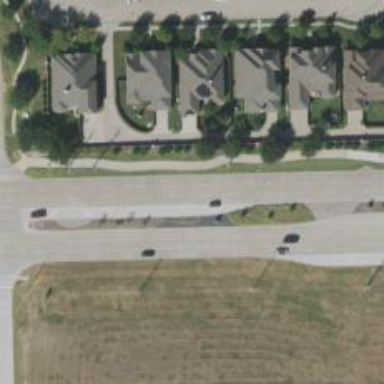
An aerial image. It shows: Secondary road with separate sidewalk.